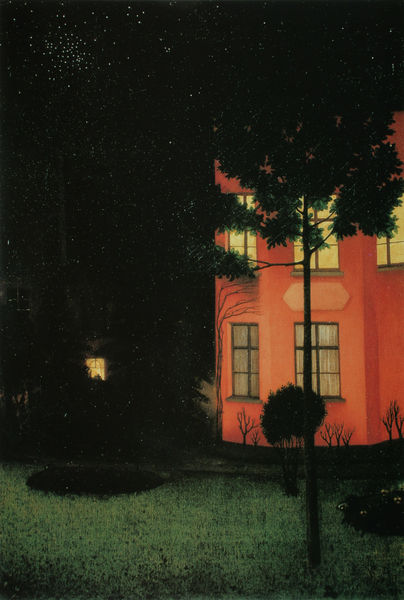
Titel: Das rosa Haus (Das blinde Haus)
Künstler: William Degouve de Nuncques
Standort: Otterlo
Institution: Kröller-Müller Museum
Schlagwörter: baum, blätter, dunkel, gemälde, himmel, laub, schatten, bäume, gelb, grün, abend, fenster, grau, hell, lampe, laterne, licht, nacht, orange, schwarz, straße, gebäude, gras, haus, park, rasen, rot, wiese, malerei, wand, öl, baumstamm, natur, stamm, strauch, busch, büsche, sträucher, dunkelheit, pflanzen, rosa, schön, wald, turm, garten, ecke, ansicht, fassade, hopper, abends, modern, mauer, sprossenfenster, hecke, herbst, hof, winter, platz, beleuchtung, stämme, wein, gardinen, jugendstil, vorhänge, detail, surrealismus, leuchten, punkte, erker, hinterhof, schild, fensterrahmen, nachts, sterne, villa, beleuchtet, erleuchtet, efeu, geäst, laubwerk, beet, beete, grü, elektrik, artdeco, surrealistisch, bewohnt, magritte, glühwürmchen, rene magritte, bazm